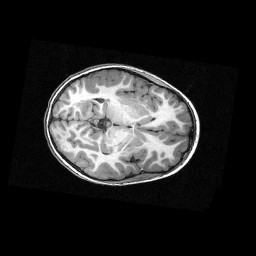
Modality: T1w
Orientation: axial
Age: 9
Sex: female
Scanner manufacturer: siemens
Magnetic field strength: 3 T
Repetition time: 2.3 s
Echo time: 0.00336 s